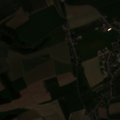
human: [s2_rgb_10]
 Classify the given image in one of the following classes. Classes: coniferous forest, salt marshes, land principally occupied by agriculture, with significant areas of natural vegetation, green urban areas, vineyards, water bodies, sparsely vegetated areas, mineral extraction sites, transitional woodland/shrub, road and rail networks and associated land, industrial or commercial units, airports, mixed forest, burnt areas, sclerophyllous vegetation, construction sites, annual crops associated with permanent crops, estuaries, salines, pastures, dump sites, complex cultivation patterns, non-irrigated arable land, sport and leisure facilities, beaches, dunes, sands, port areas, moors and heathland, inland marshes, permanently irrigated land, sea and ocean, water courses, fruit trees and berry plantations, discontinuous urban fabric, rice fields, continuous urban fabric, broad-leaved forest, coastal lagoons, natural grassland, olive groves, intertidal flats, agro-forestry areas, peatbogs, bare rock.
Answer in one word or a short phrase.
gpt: discontinuous urban fabric, non-irrigated arable land, pastures, complex cultivation patterns, land principally occupied by agriculture, with significant areas of natural vegetation, mixed forest